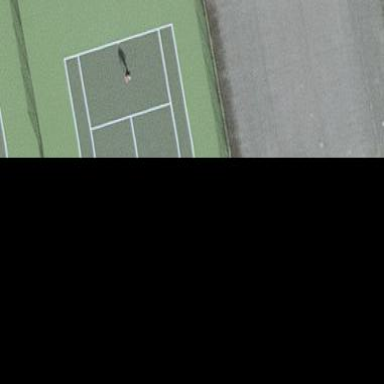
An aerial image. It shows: Tennis court on pitch designated for leisure land.